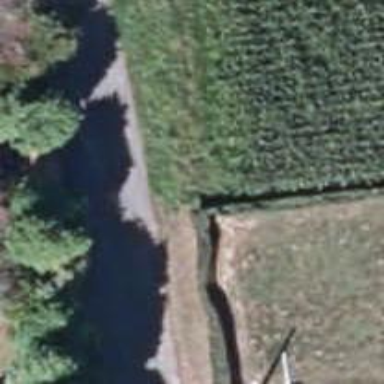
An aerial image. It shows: Fence is in the image.